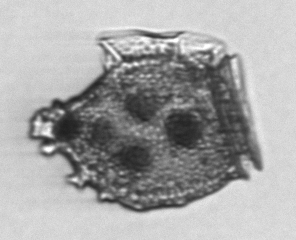
Label: Dinophysis_norvegica